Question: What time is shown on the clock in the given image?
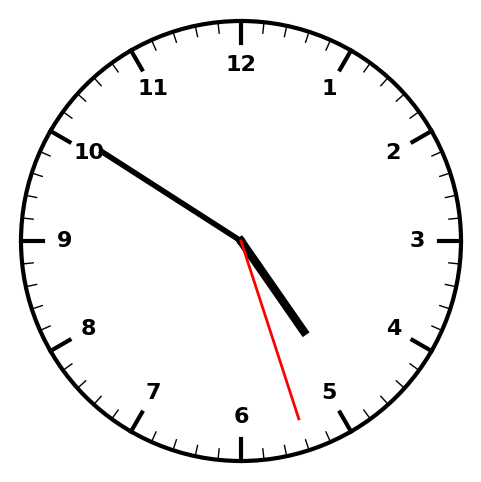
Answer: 04:50:27